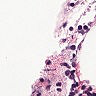
Metastatic tissue present: no